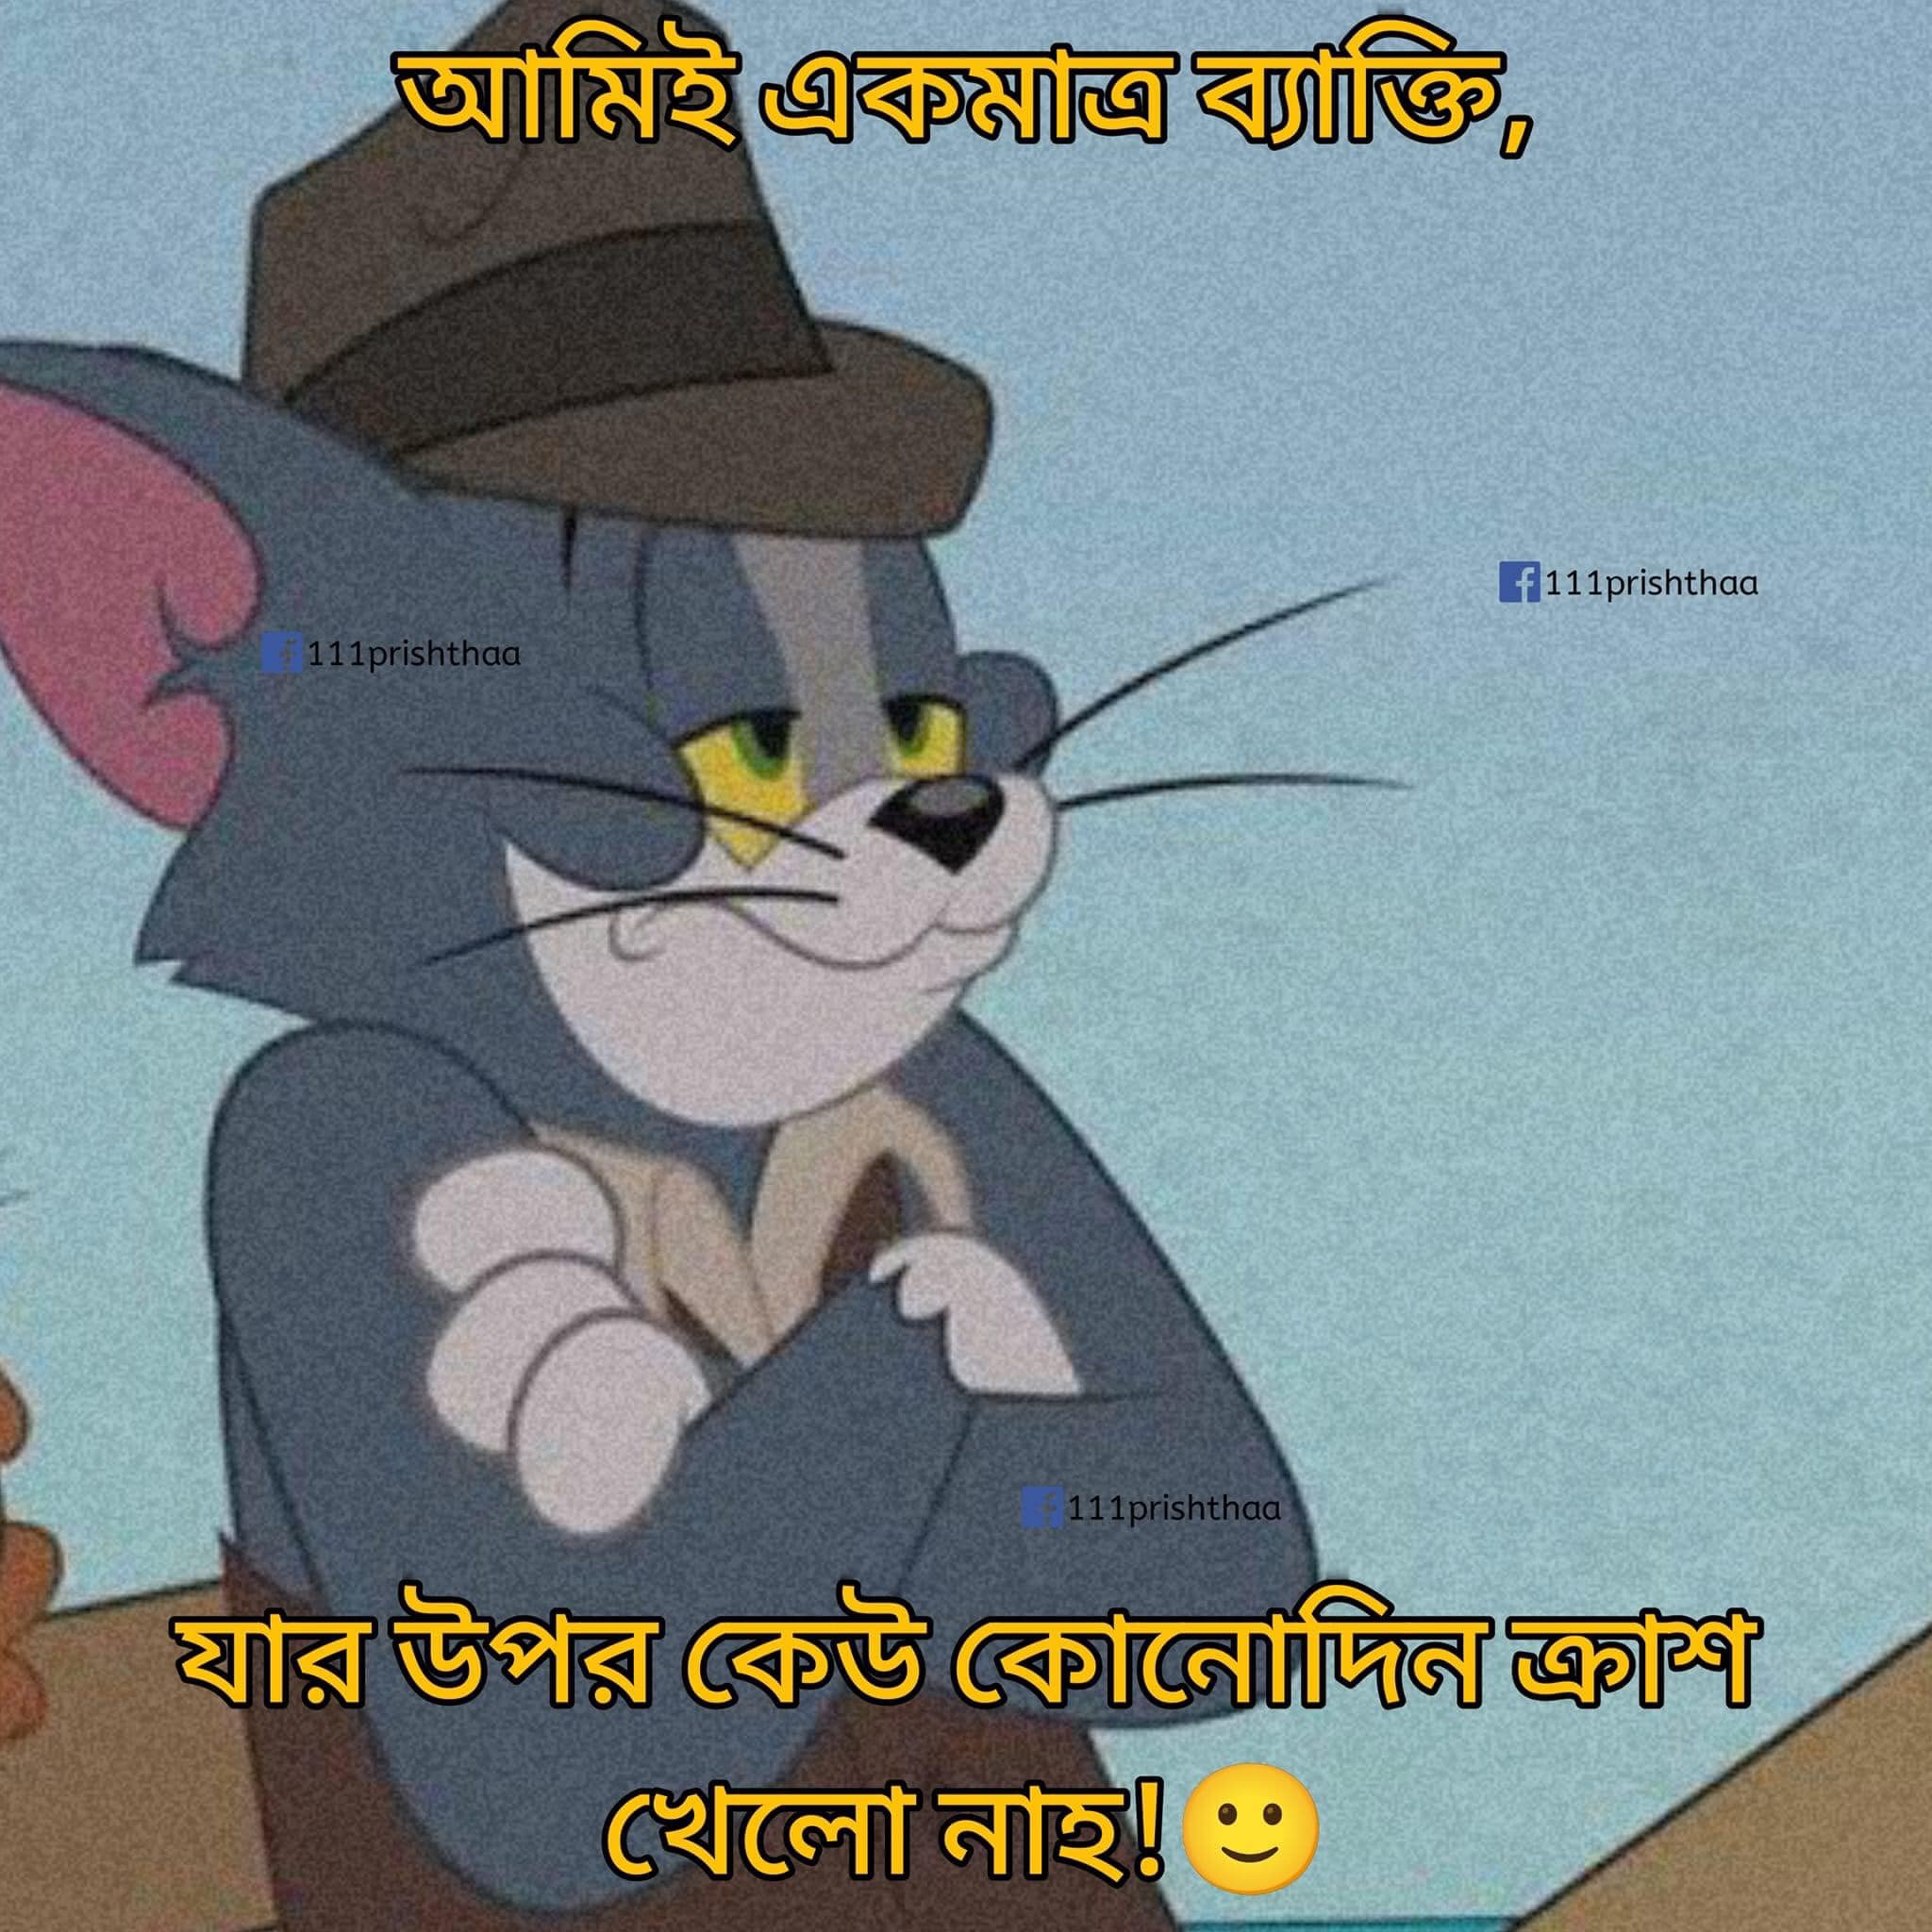
Text: আমিই একমাত্র ব্যাক্তি যার উপর কেউ কোনোদিন ক্রাশ খেলো নাহ
Label: Non Hate